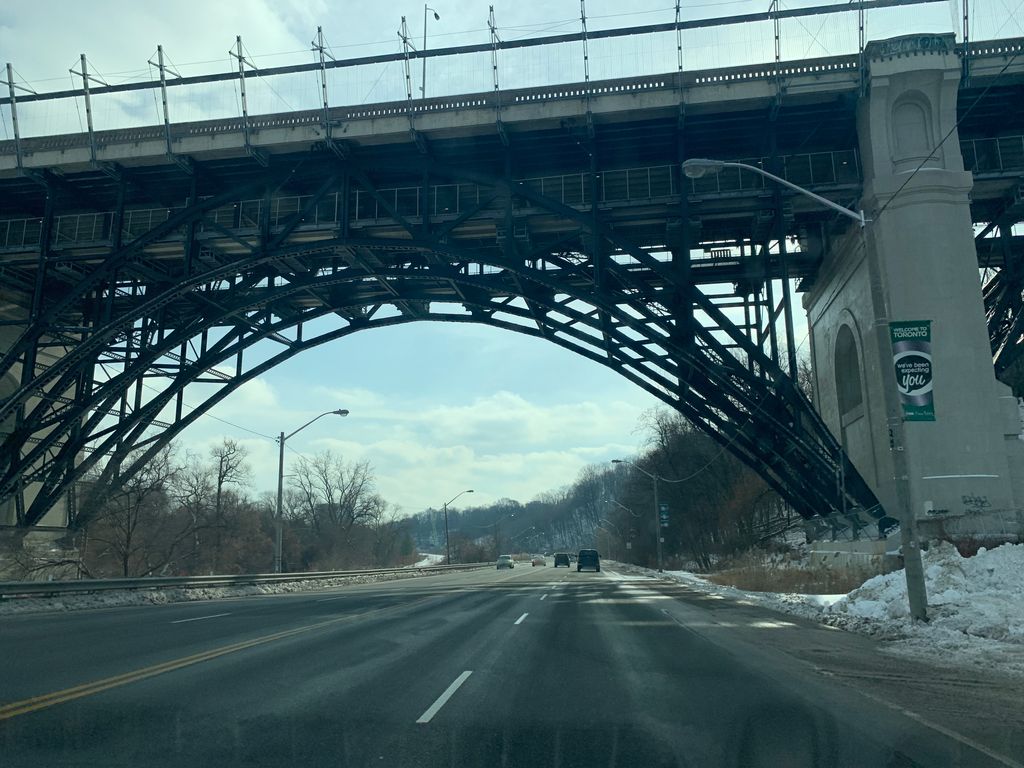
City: toronto